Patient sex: F
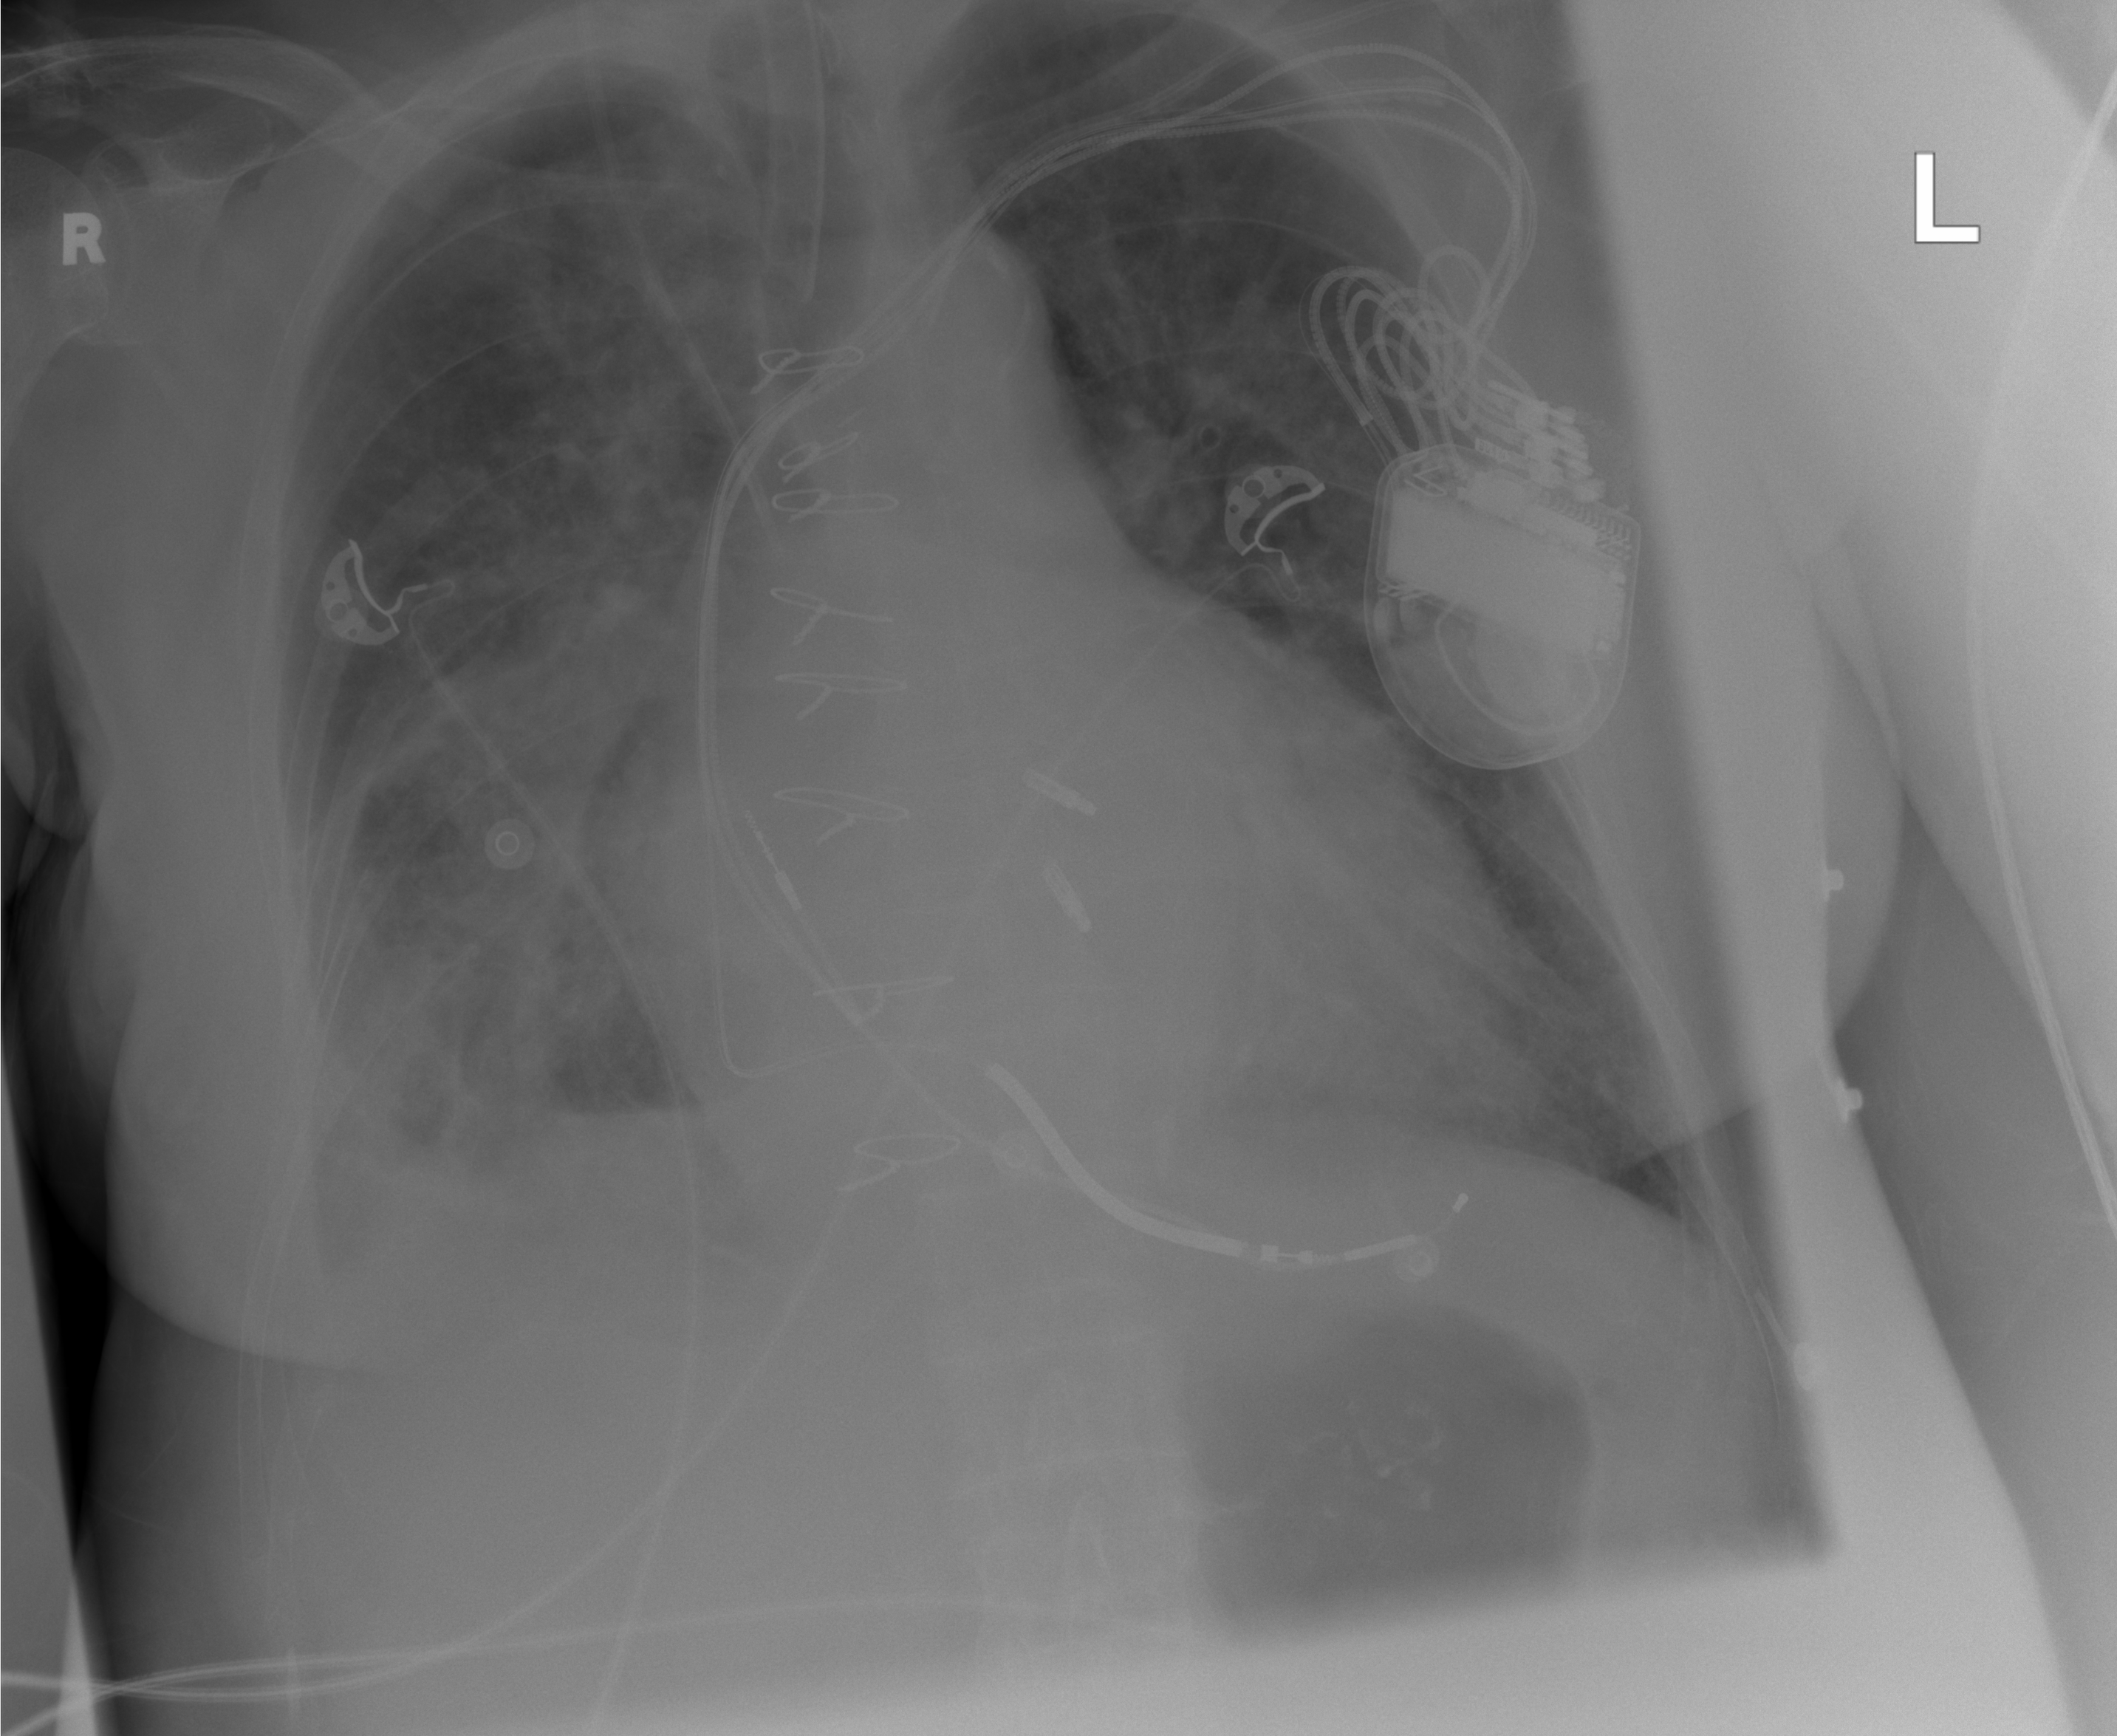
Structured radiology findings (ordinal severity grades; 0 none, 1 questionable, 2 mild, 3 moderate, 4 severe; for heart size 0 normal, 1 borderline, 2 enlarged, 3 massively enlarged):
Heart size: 2
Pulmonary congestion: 2
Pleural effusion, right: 3
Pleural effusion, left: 2
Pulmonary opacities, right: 3
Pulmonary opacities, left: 2
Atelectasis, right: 3
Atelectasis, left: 2